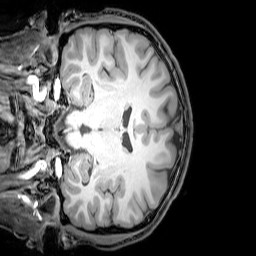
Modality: T1w
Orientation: coronal
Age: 20
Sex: male
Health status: healthy
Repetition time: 0.081 s
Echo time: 0.037 s